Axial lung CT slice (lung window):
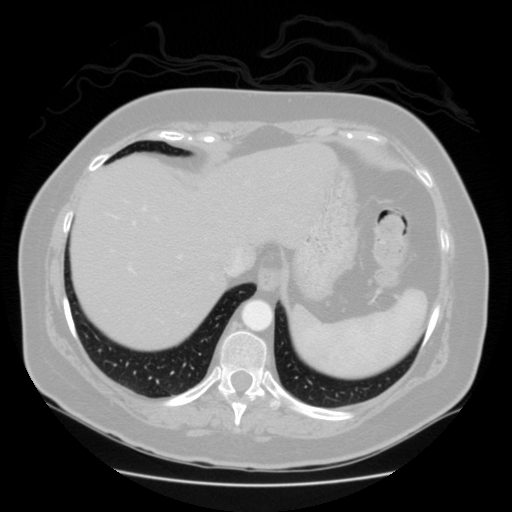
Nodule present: no